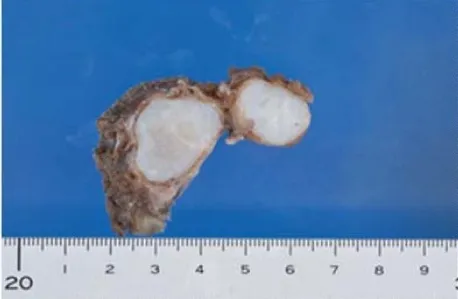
Macroscopic and histopathological examination. (a) The extirpated specimen was revealed to be a semi-lobular cartilaginous tumor mass covered by a thin fibrous coat.
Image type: pathology (immunostaining)